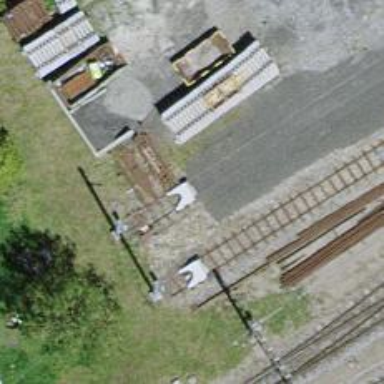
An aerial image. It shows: Railway buffer stop.